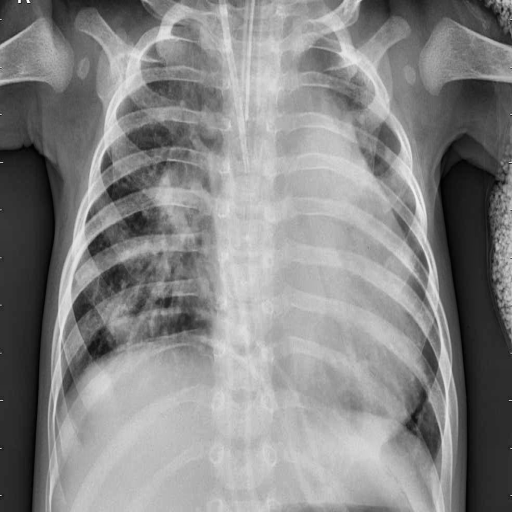
Finding: PNEUMONIA